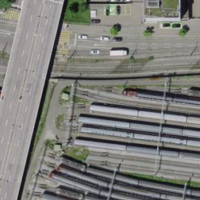
EUNIS habitat code: 57
Species observed at this site:
Thymus pulegioides